Interaction volume radius: 5 \u00c5
Interaction volume height: 15 \u00c5
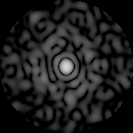
Disorder parameter: 0.8027